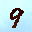
Label: 9